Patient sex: M
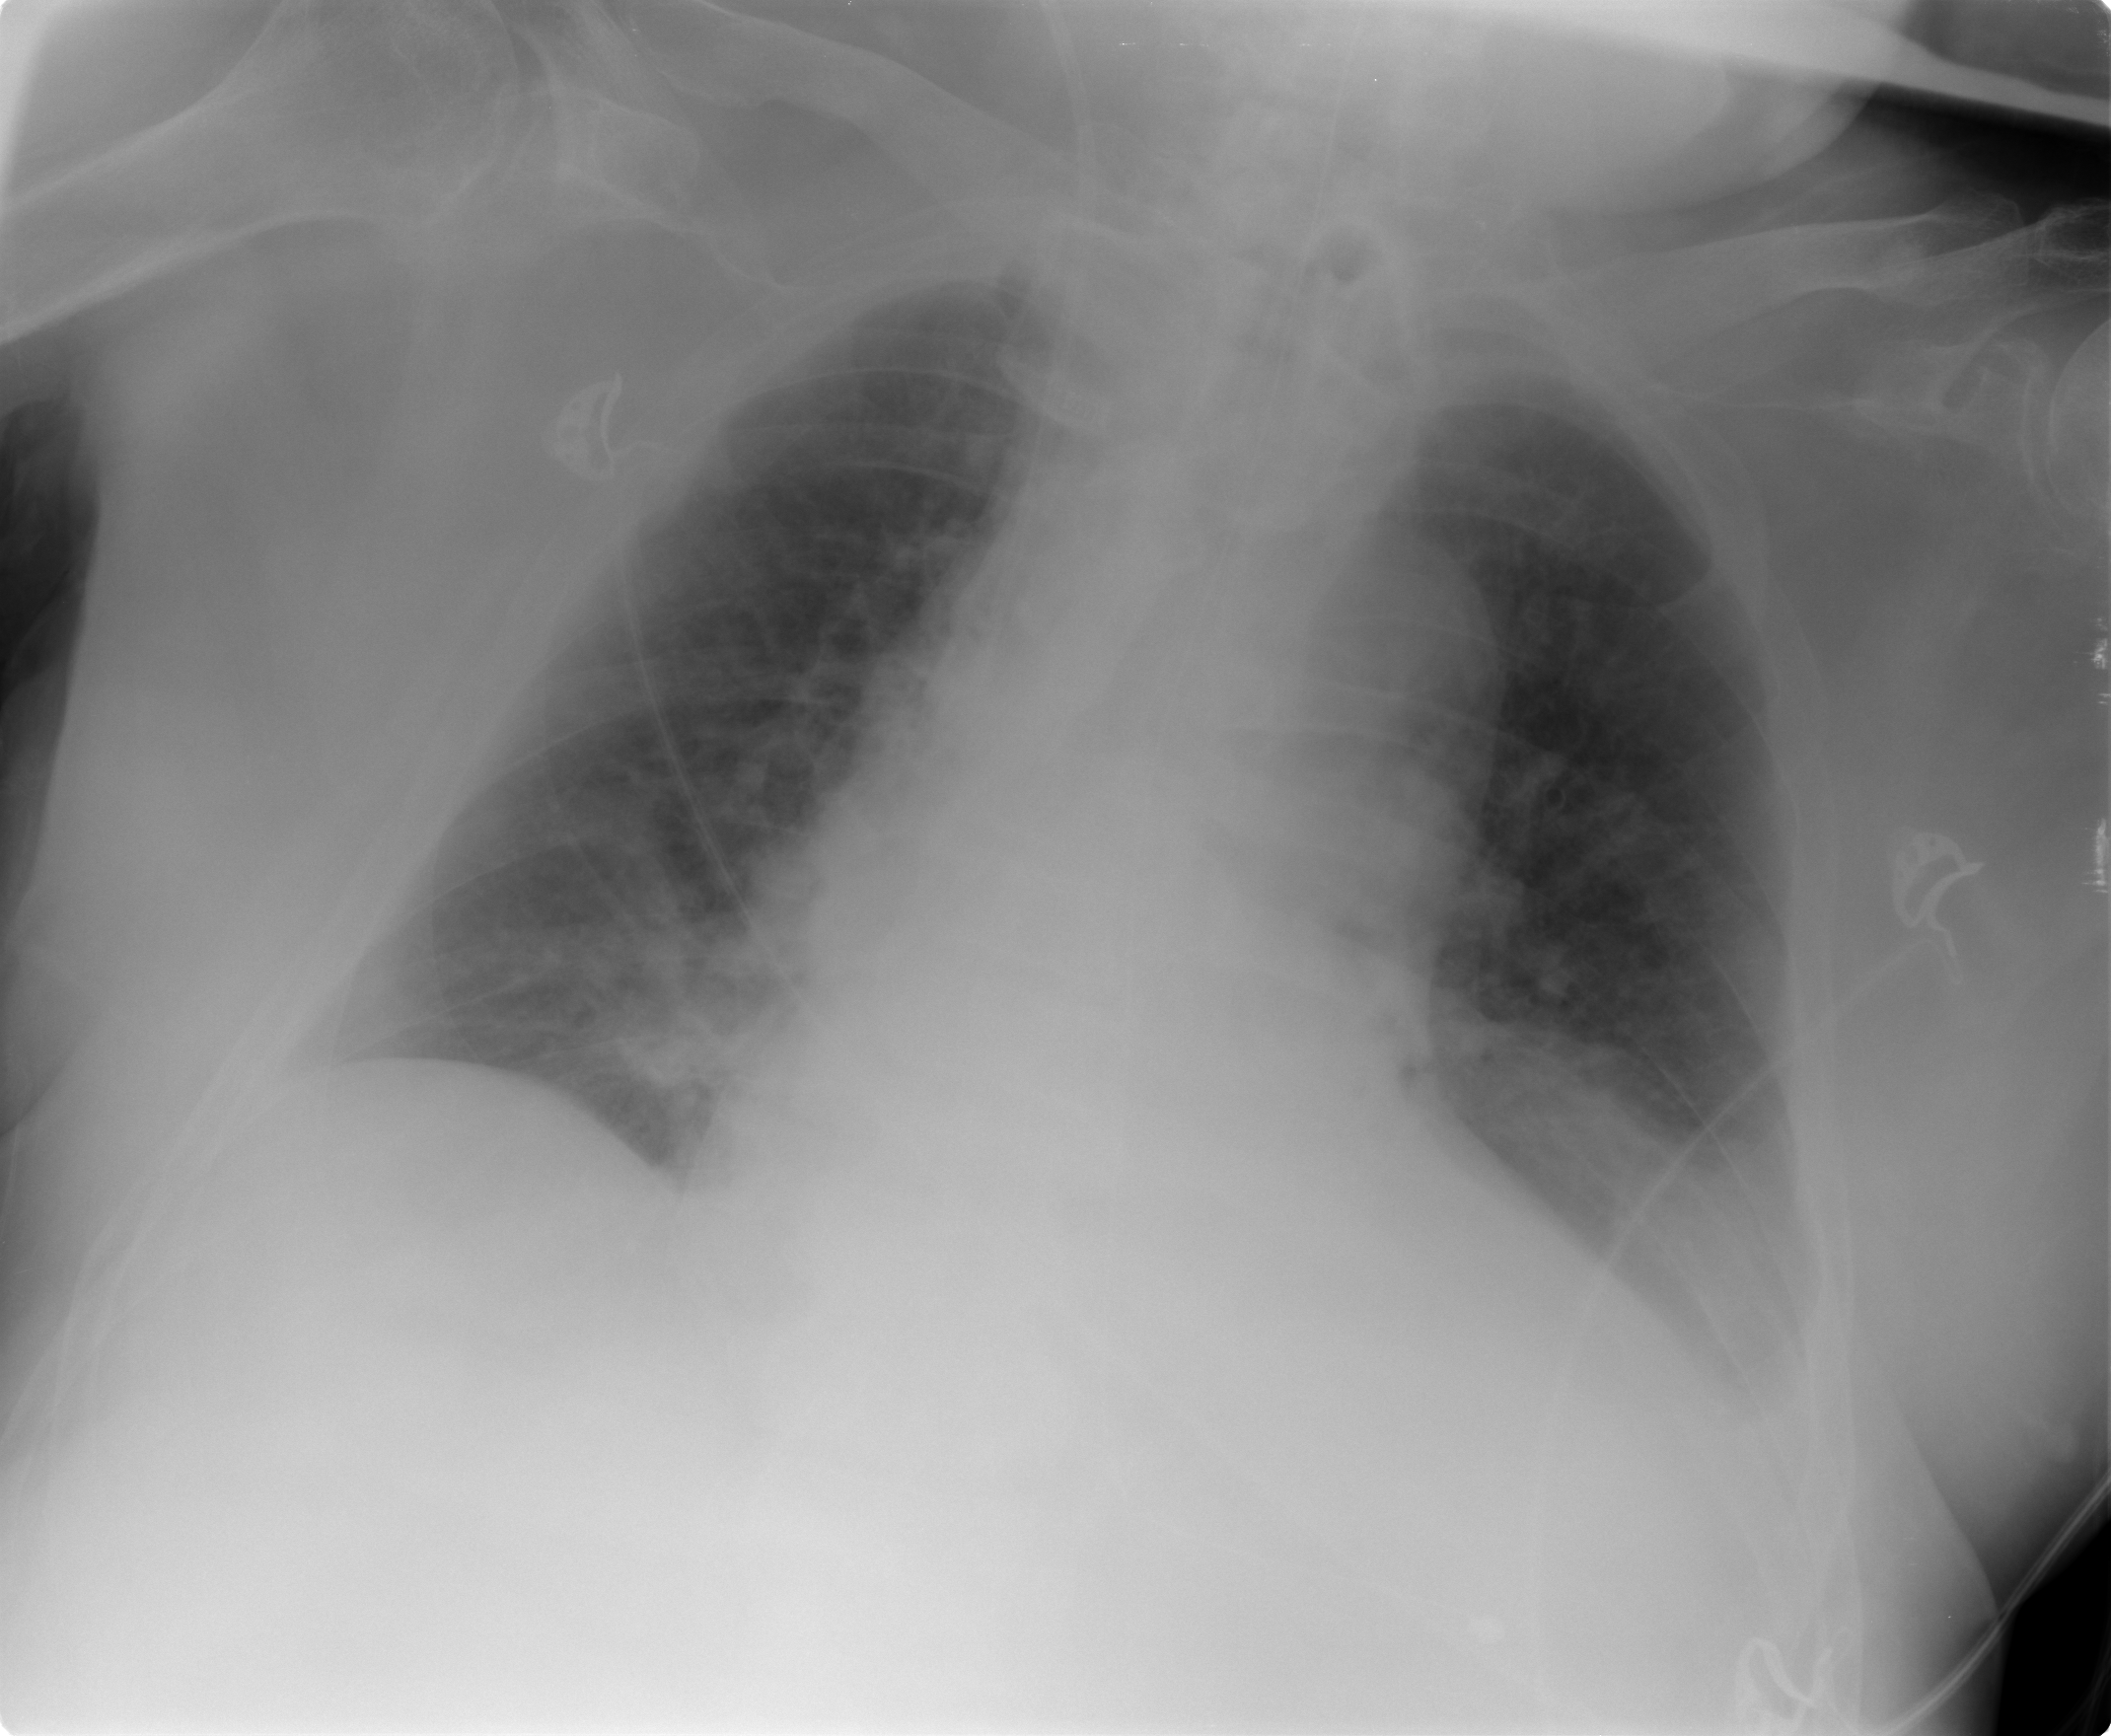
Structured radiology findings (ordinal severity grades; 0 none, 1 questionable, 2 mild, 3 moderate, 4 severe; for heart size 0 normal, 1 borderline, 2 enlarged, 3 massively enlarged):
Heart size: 2
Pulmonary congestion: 1
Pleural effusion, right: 0
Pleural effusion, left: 2
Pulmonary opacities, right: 0
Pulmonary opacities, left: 0
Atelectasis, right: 2
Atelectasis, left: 2